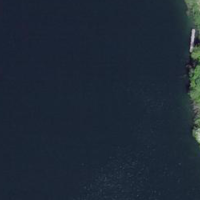
EUNIS habitat code: 14
Species observed at this site:
Equisetum telmateia